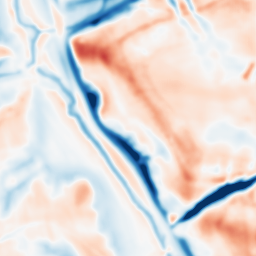
Category: multiscale
Decomposition family: dog_multiscale
Decomposition parameters: sigma_ratio: 1.4
n_scales: 5
base_sigma: 2
Upsampling method: fft_zeropad
Upsampling parameters: scale: 2
Upsampling scale: 2